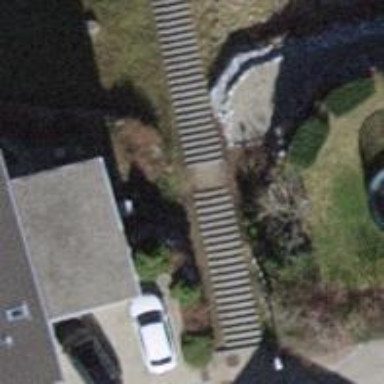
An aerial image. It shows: Road with steps.